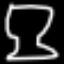
Label: hourglass